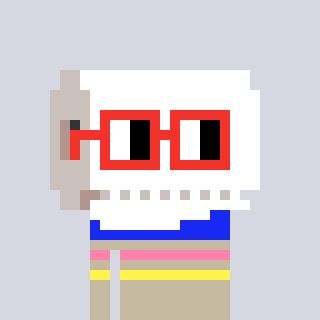
a pixel art character with square red glasses, a toiletpaper-full-shaped head and a bege-colored body on a cool background